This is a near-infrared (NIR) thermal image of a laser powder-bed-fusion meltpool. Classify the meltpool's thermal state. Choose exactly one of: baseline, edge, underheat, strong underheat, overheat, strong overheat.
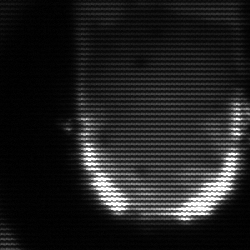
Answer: baseline